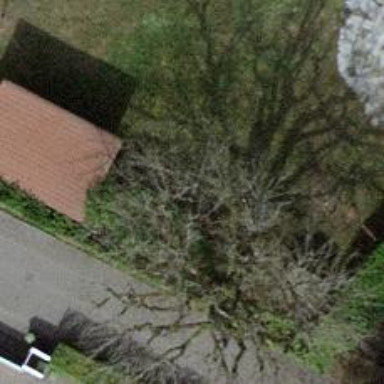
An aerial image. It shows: Evergreen needle-leaved tree.